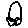
Label: car